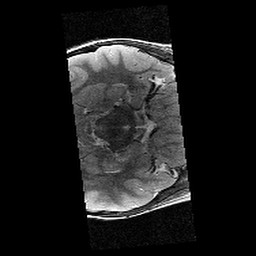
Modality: T2w
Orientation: axial
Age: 9
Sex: male
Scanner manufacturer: siemens
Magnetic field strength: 3 T
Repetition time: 9.23 s
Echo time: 0.067 s